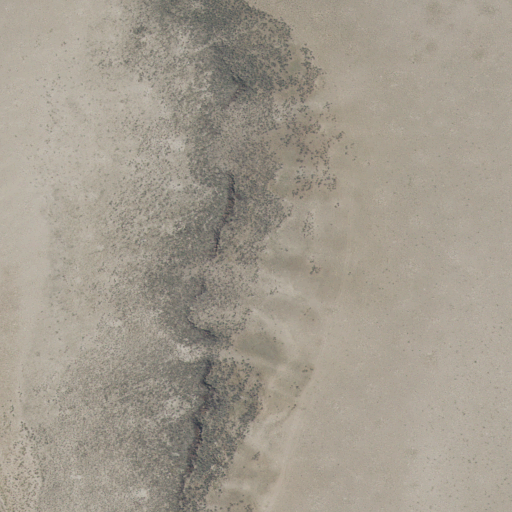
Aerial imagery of mountain in Utah named Black Reef containing only shrub